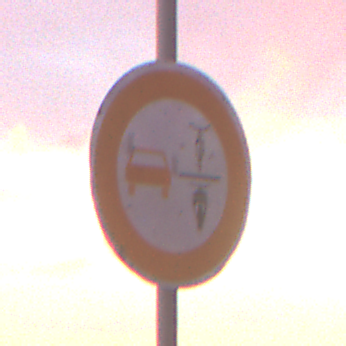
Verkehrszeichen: VerbotUeberholenEinspurigeFahrzeuge
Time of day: SunriseSunset
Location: Outdoor (Urban)
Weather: PartlyCloudy
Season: NotSpecified
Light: Natural